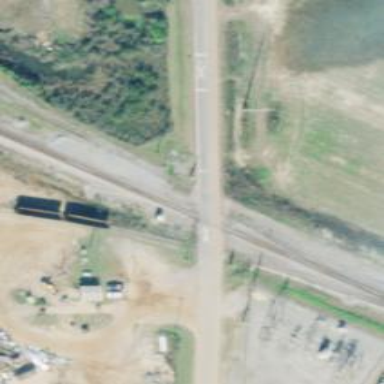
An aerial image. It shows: Level crossing with lights at the railway.